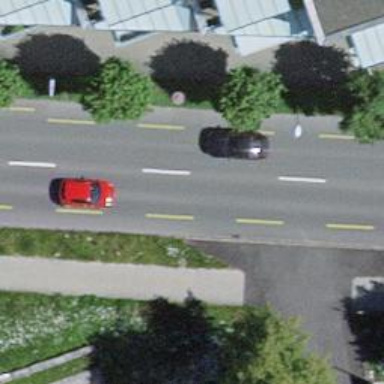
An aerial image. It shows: Tertiary road with designated cycle lane.